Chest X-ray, PA view. Patient: 39 years old, sex M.
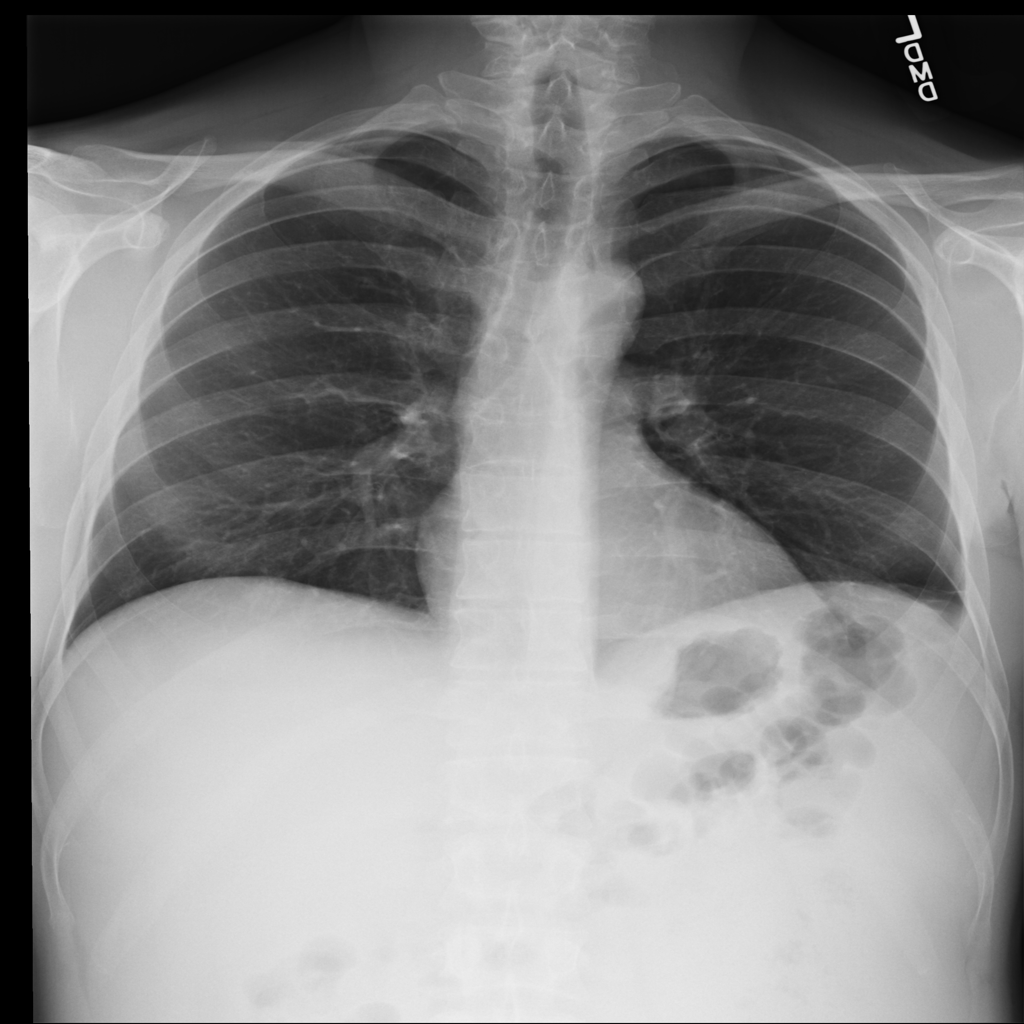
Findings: Atelectasis